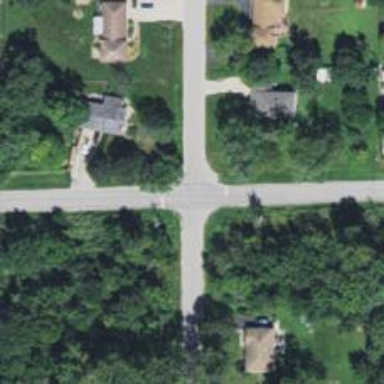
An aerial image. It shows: Residential road.